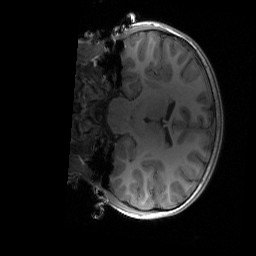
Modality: T1w
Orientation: coronal
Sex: female
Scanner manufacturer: siemens
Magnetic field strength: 3 T
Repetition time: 1.9 s
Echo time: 0.00243 s